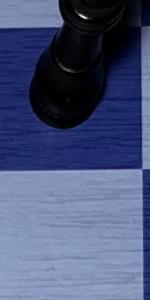
Label: Empty